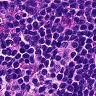
Metastatic tissue present: no